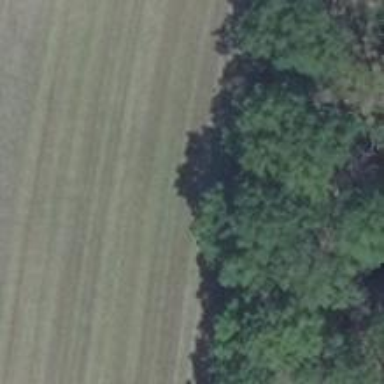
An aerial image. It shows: Hunting stand.